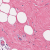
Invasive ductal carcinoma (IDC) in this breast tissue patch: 0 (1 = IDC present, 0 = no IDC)